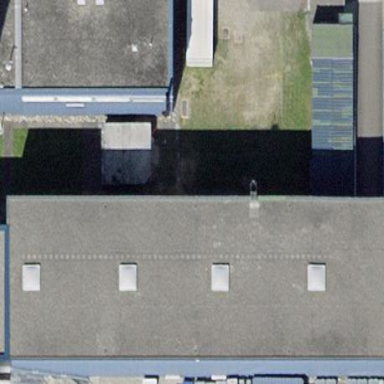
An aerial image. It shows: Industrial building.